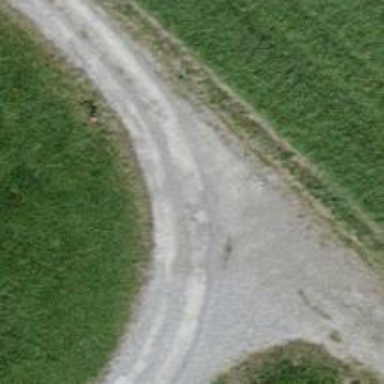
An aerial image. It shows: Track with compacted grade3 surface.